Field crop: tomato
Growth stage: 2
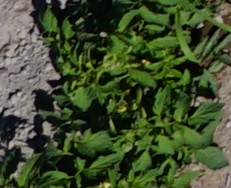
Species: tomato